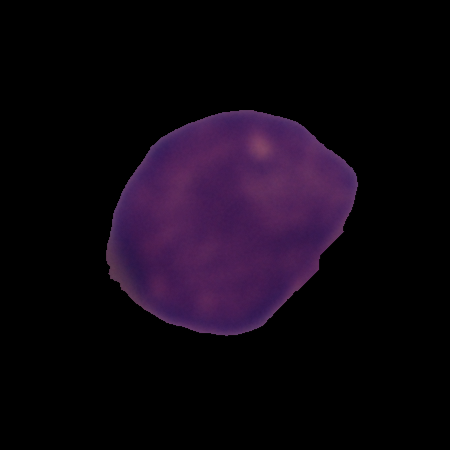
Label: cancer